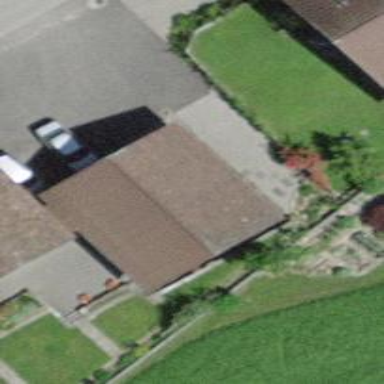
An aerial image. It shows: Barn.